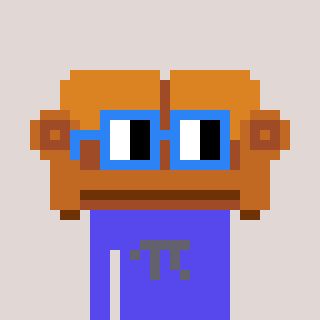
a pixel art character with square blue glasses, a couch-shaped head and a computerblue-colored body on a warm background